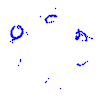
Particle: proton